Question: Is there any way to achieve this in Excel:

where intersecting zebra striping shades it darker?
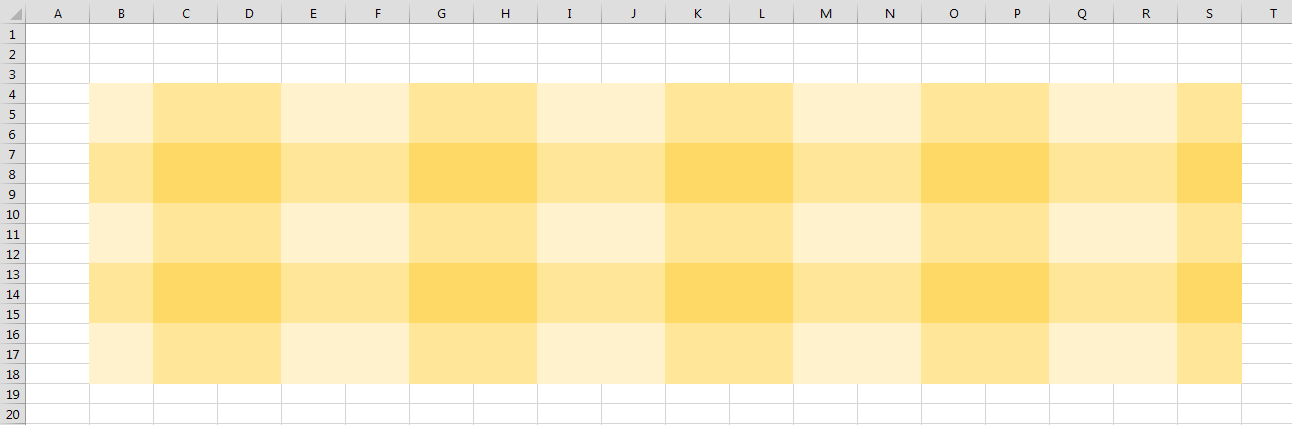
Answer: 1. Fill the whole range with this formula =MOD(INT((ROW()+2)/3),2)+MOD(INT((COLUMN()-1)/2),2)
2. Select whole range. Select in Ribbon 'Start'->Conditional Formatting->Color Scales. Use customized styles->3-color styles and select appropriate colors for minimum, middle and maximum value for the values 0,1,2 in the cells.
3. Select whole range. Select 'normal' cell formatting and apply user defined formatting with format string ;;; to make the helper numbers in the cells invisible